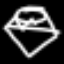
Label: diamond